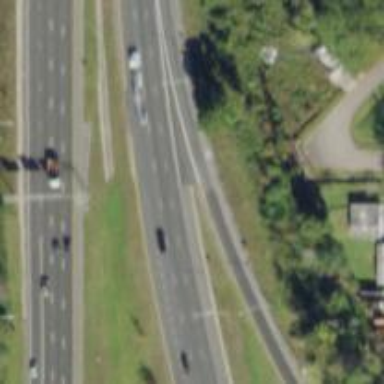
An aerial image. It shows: Asphalt motorway.